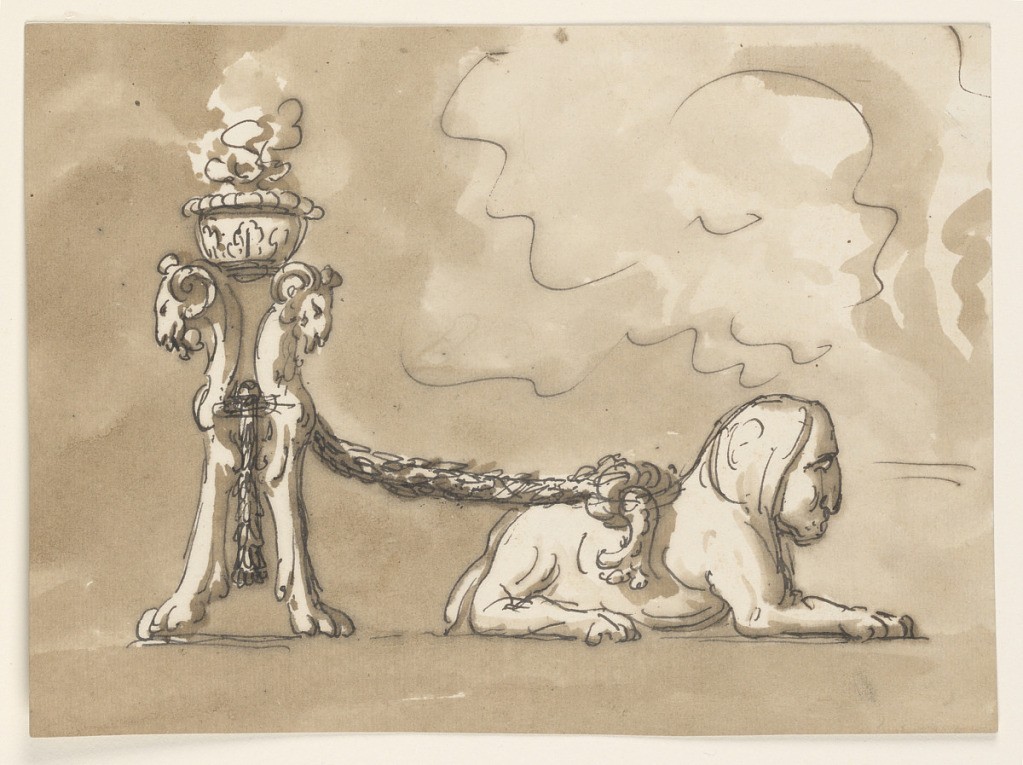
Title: Fender
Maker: Giuseppe Barberi, Italian, 1746–1809
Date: ca. 1795–1800
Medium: Pen and brown ink, brush and brown wash on off-white laid paper
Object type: Drawing
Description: At left is a bowl containing fire supported by two ram chimerae, standing in profile, and connected by a short joint. Over it hangs a garland, the far end of which lies on the back of a crouching lion, at right. he is turned toward right. usual background, with the indication of smoke which rises behind the lion.